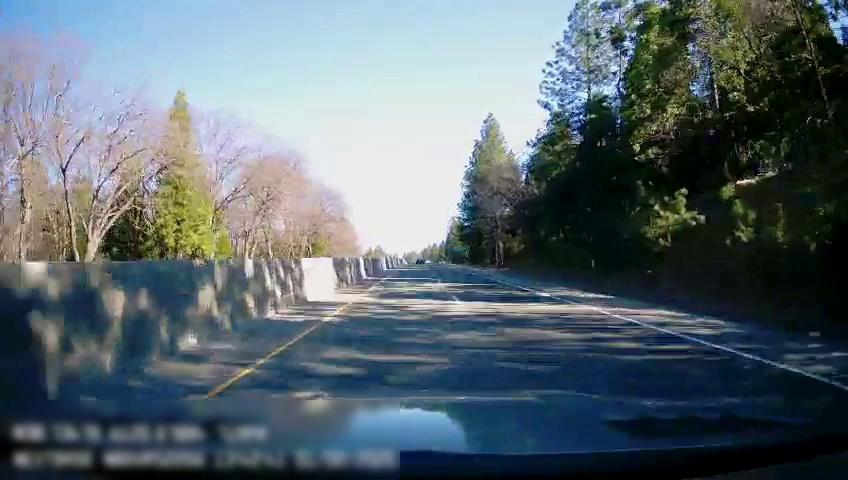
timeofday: Day
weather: Sunny
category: Drivable Space
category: Lanes | Alternate Lane
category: Lanes | Current Lane
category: Lanes | Alternate Lane